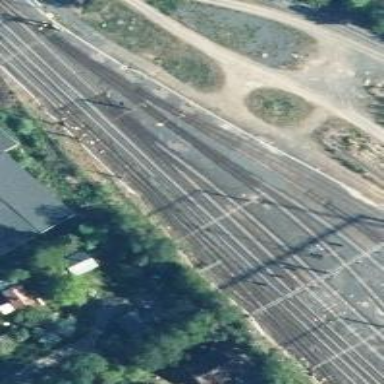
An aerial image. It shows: Wedge is used for the railway derail.